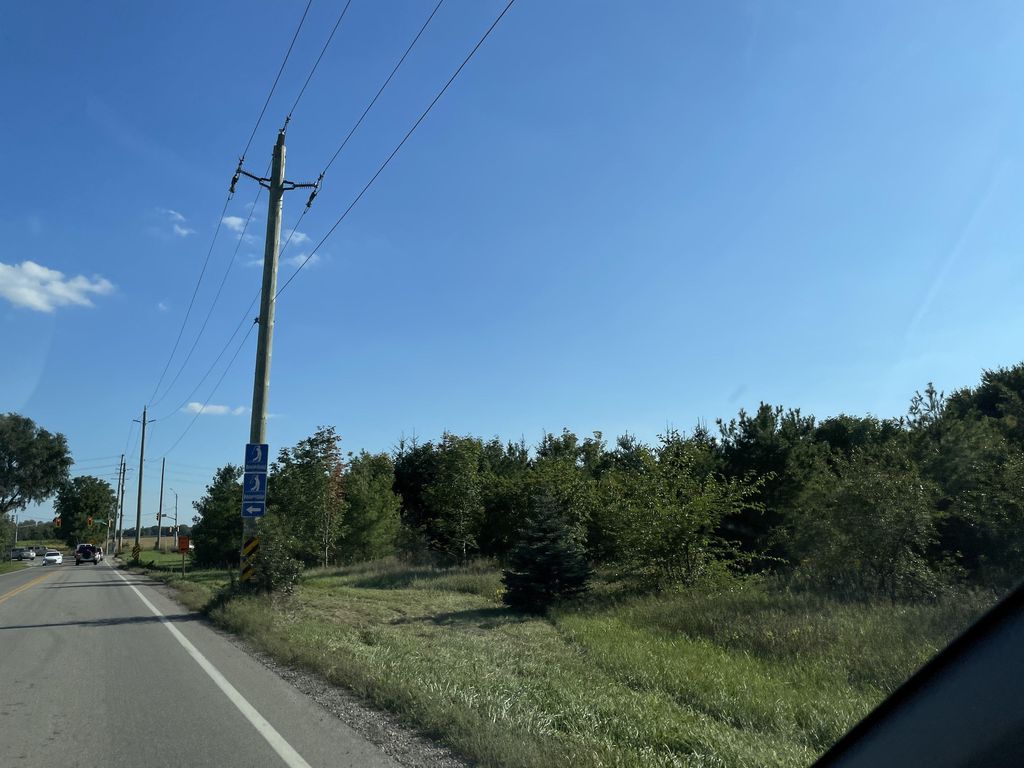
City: kitchener-waterloo